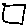
Label: square